Field crop: maize
Growth stage: 2
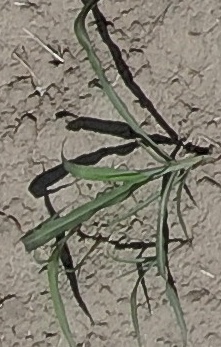
Species: sorghum